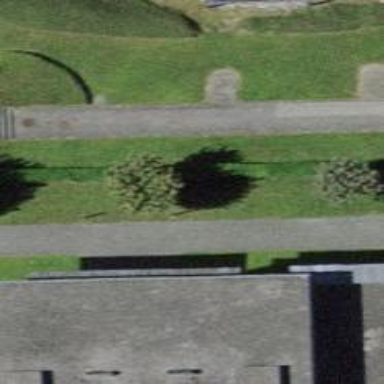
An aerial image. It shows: Footway made of paving stones.